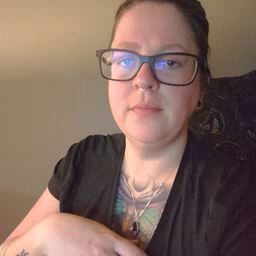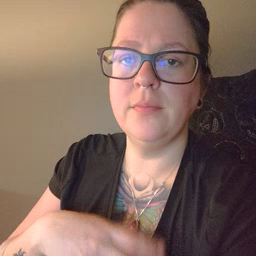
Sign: go